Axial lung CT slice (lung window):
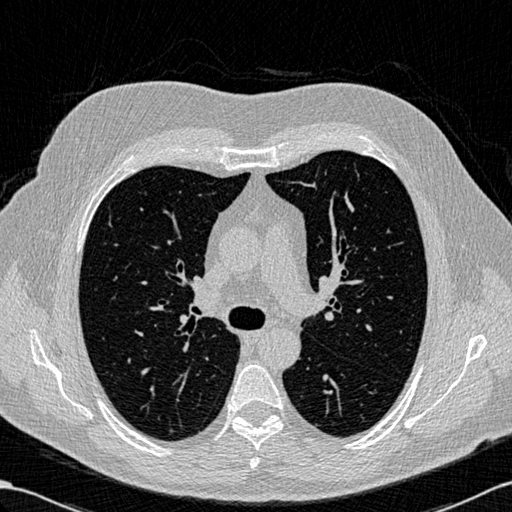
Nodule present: no